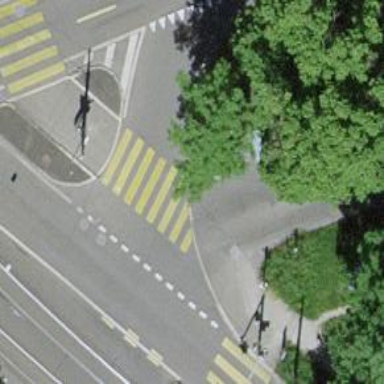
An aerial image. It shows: Road crossing with traffic signals.